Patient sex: M
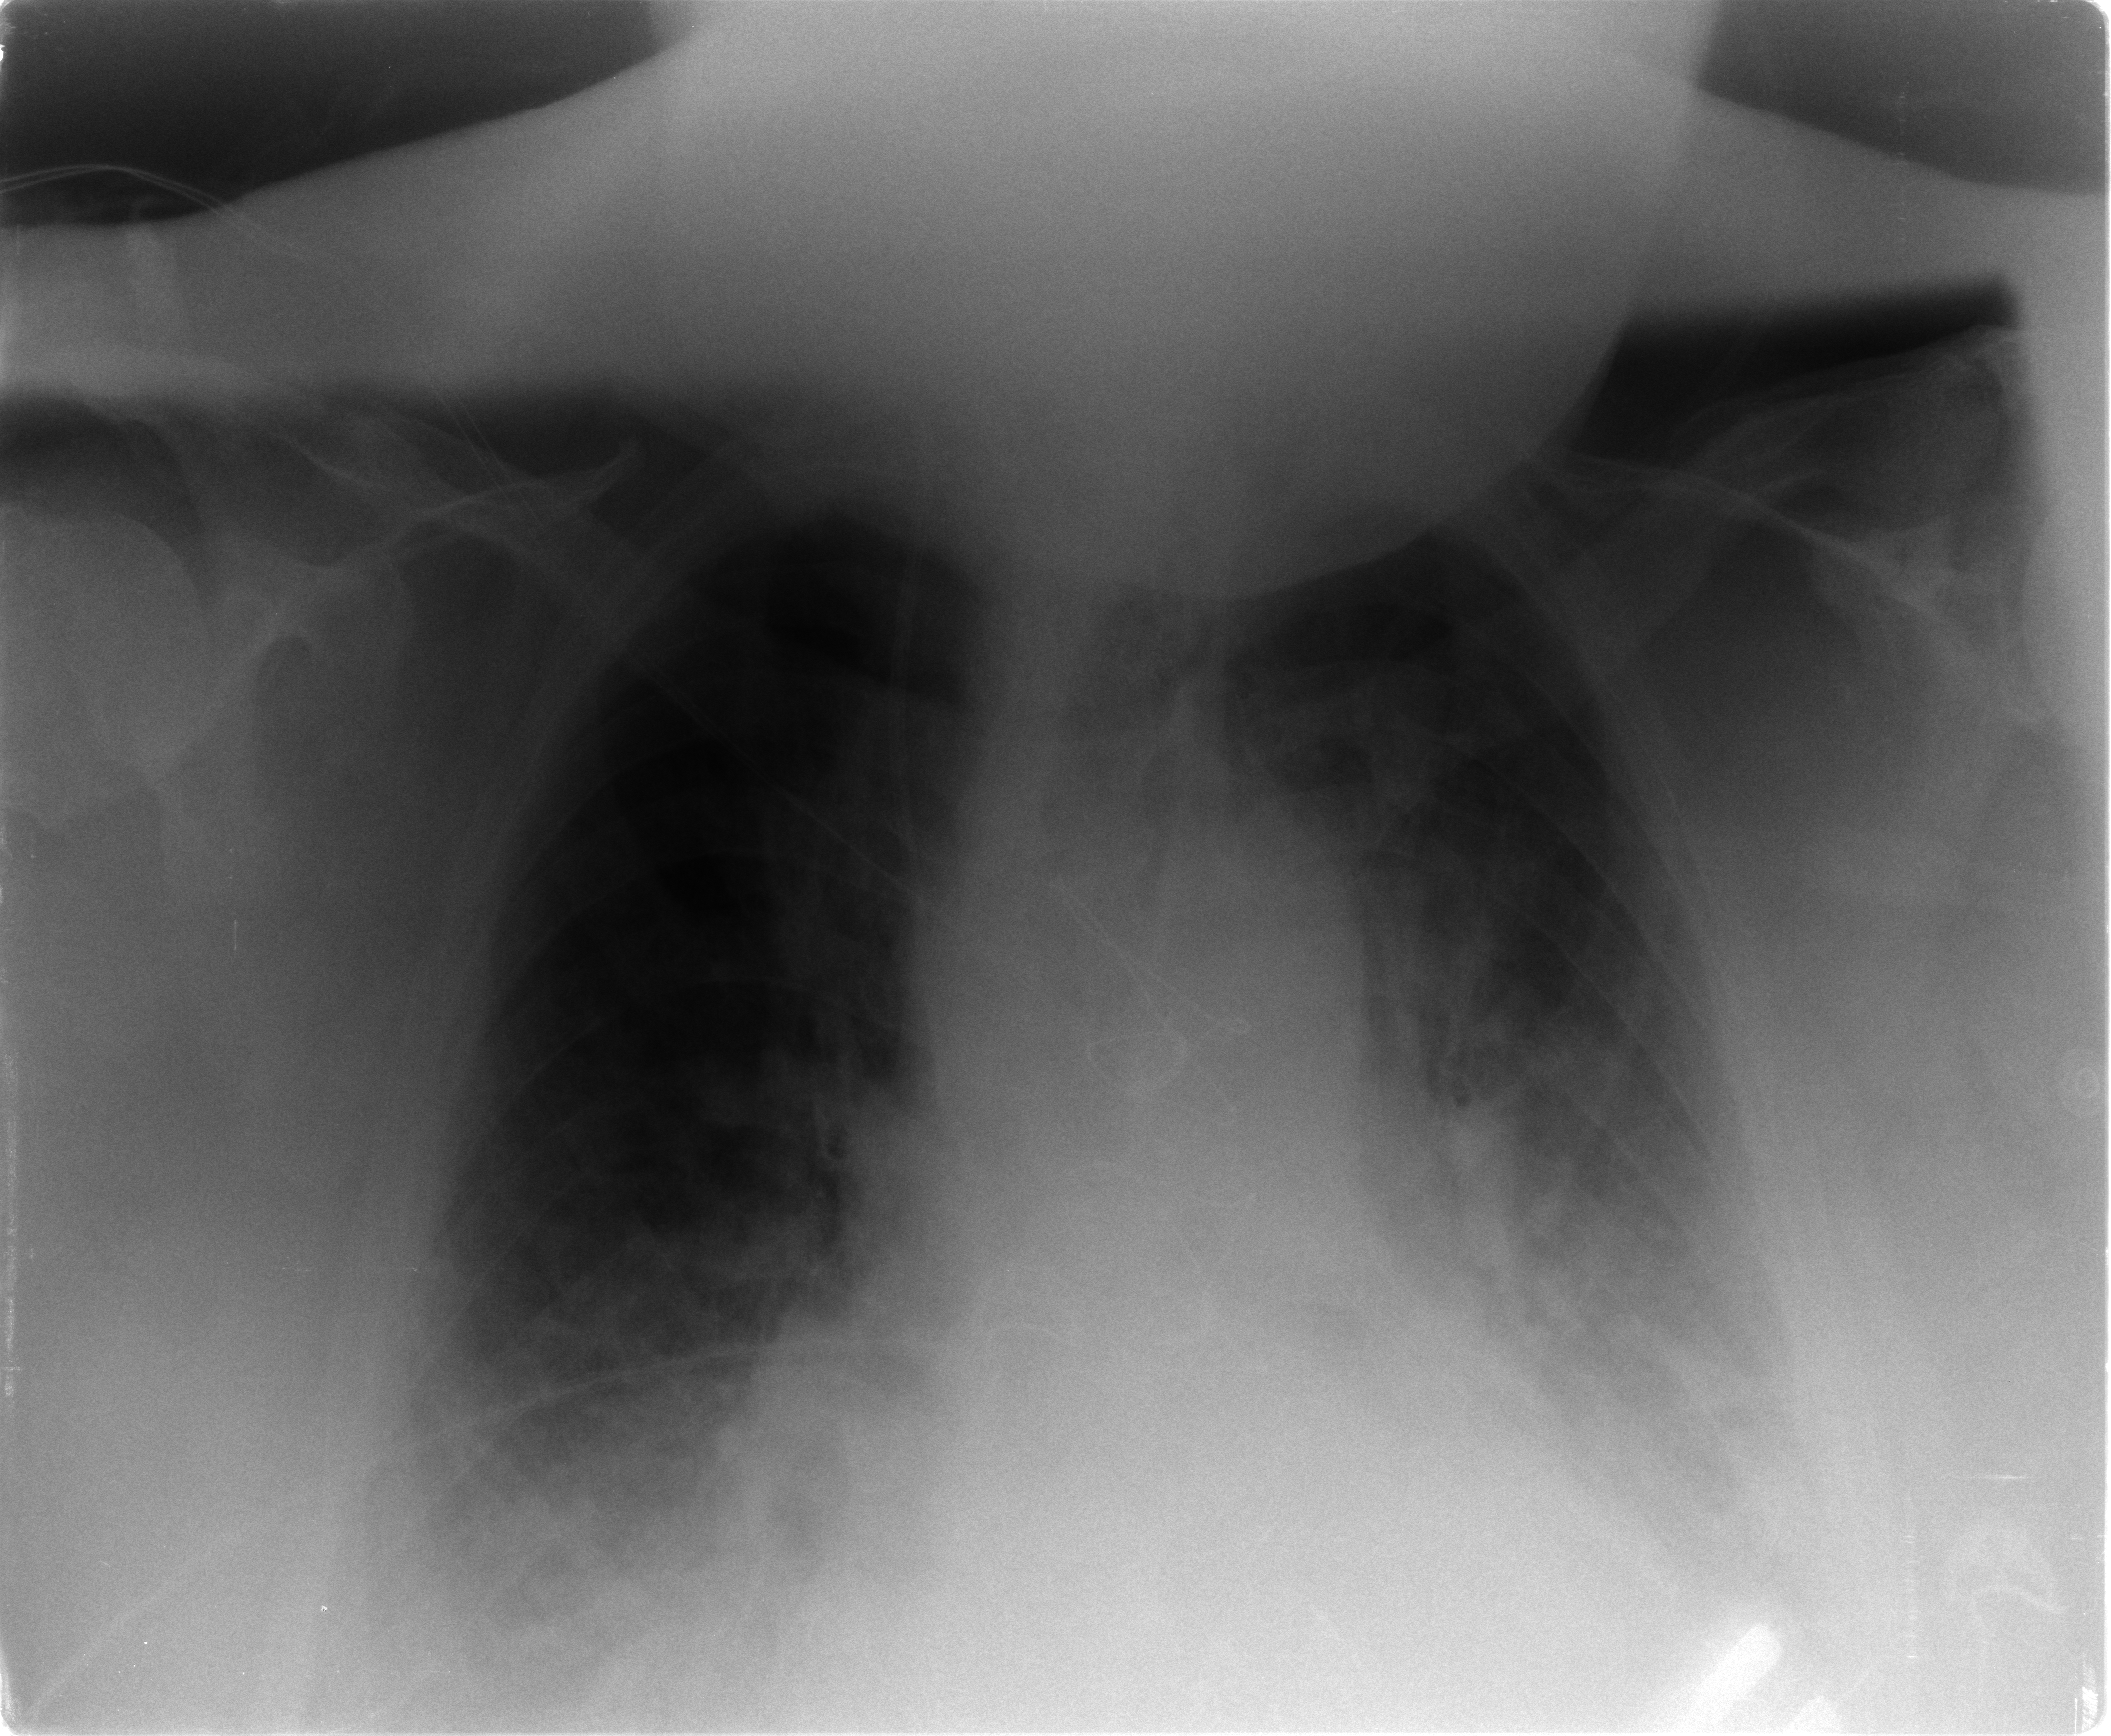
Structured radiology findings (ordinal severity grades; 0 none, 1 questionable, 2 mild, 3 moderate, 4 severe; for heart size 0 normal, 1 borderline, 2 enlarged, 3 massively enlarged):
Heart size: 3
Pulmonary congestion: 3
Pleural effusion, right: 2
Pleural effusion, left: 3
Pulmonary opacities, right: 2
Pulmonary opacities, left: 2
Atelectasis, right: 3
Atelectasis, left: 3